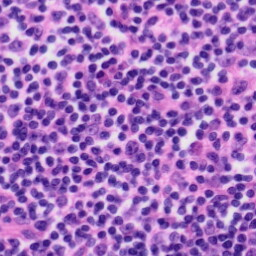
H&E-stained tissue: Tonsil